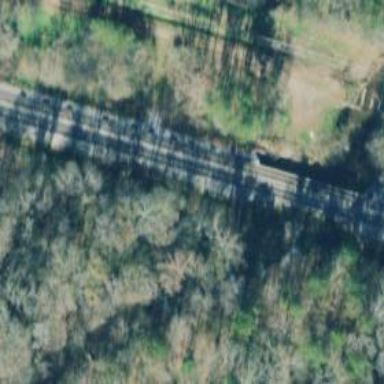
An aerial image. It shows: Railway bridge.